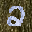
Label: 2